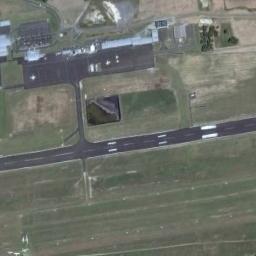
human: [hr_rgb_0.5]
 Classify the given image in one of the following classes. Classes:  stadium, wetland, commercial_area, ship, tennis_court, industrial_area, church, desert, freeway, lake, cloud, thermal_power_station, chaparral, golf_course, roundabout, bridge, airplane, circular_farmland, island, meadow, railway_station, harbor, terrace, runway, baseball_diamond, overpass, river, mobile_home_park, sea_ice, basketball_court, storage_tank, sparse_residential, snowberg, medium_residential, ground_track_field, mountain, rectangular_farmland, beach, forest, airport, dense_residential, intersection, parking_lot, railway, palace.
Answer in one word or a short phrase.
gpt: airport